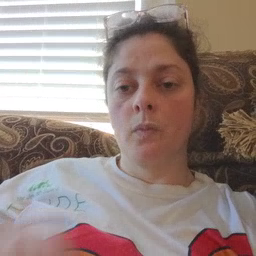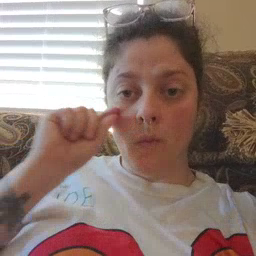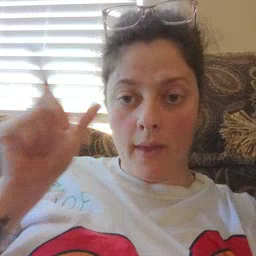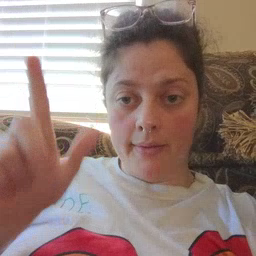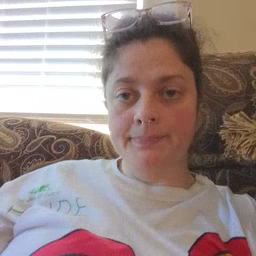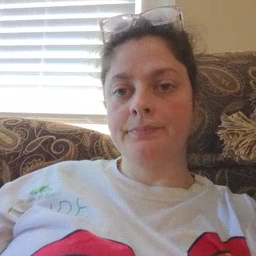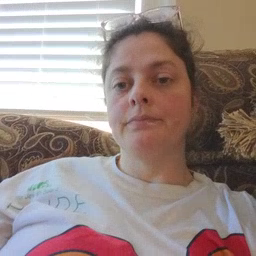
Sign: wake